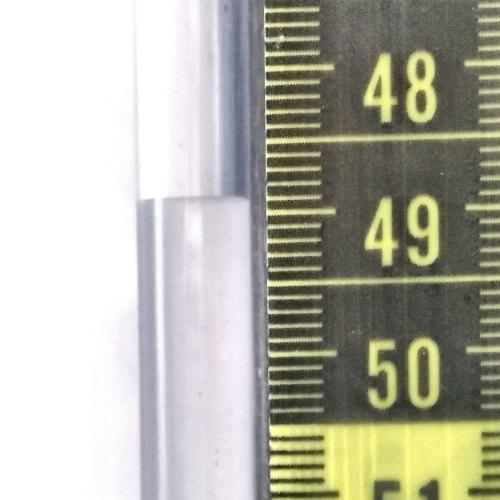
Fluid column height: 48.9 cm